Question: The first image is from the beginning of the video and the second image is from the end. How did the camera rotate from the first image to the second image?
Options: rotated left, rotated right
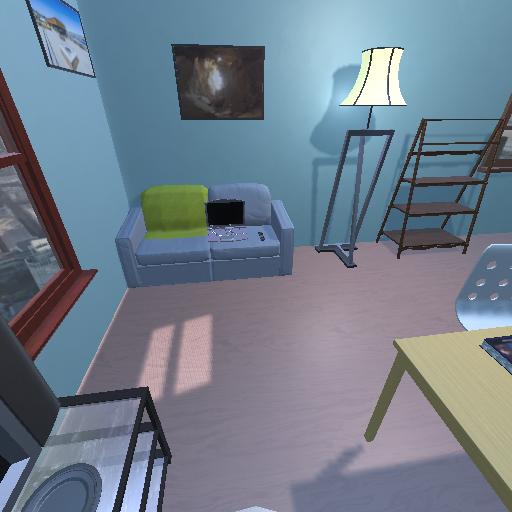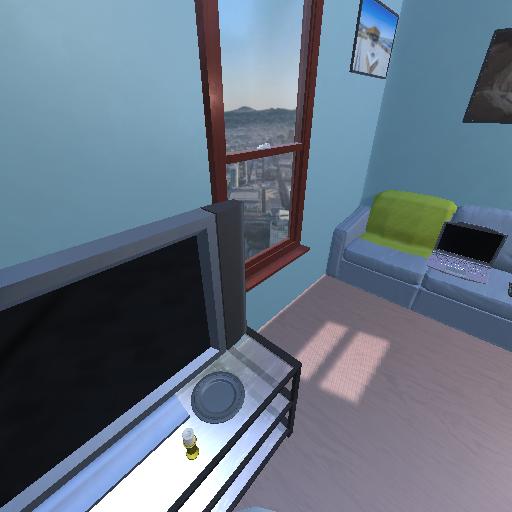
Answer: rotated left